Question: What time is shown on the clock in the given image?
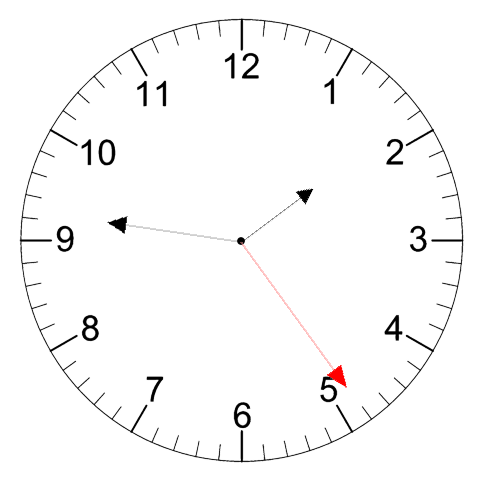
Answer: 01:46:24